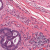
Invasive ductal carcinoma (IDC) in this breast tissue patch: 0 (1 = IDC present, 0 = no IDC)